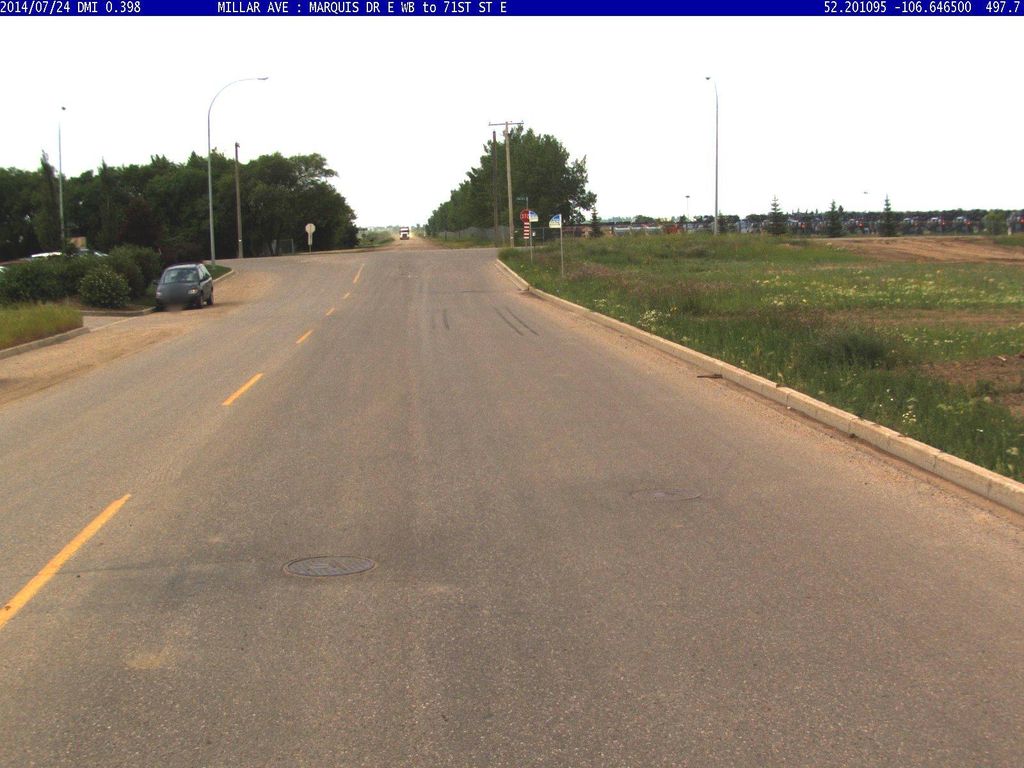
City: saskatoon